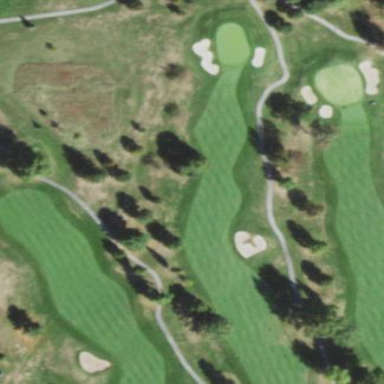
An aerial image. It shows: Grassy area designated as golf fairway.